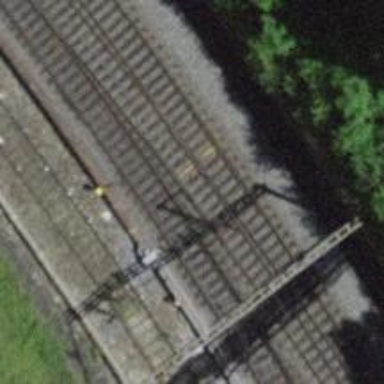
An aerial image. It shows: Single-track railway siding with electrified contact lines.